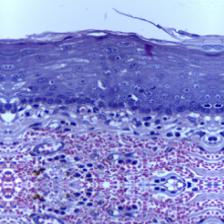
Diagnosis: Normal